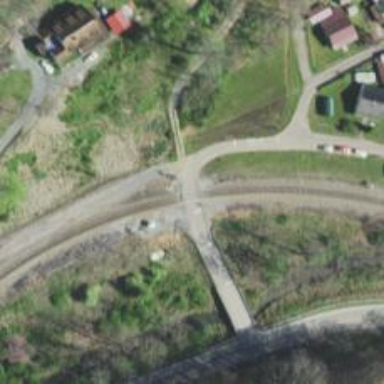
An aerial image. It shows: Railway level crossing.